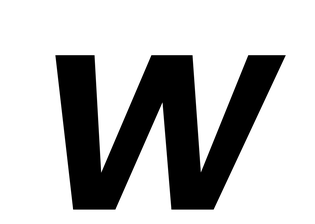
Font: Poppins-SemiBoldItalic